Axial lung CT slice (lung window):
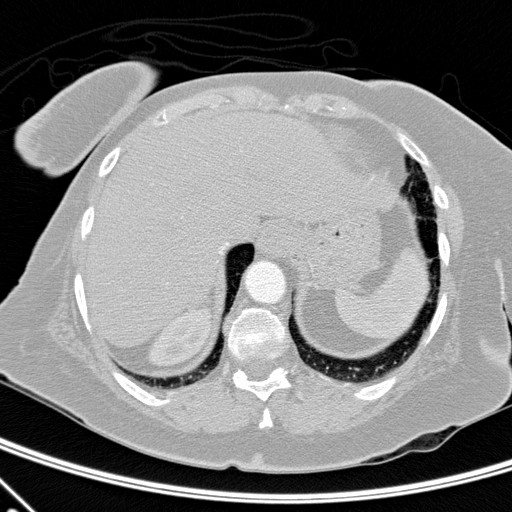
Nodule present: no